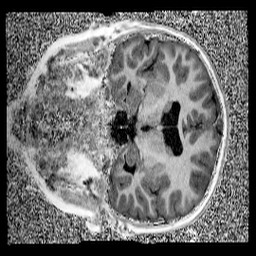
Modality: UNIT1
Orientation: coronal
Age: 9
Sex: male
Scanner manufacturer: siemens
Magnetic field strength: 3 T
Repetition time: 4 s
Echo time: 0.00299 s